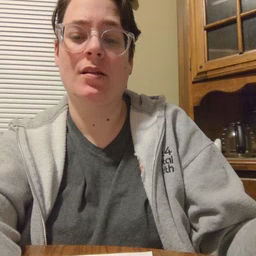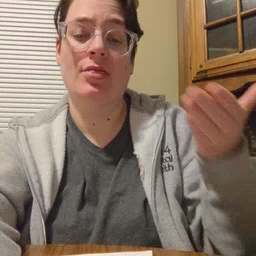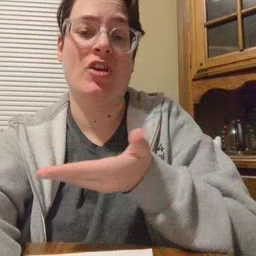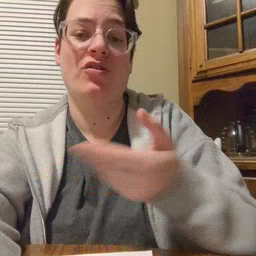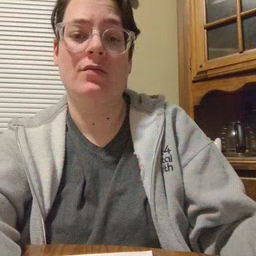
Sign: there